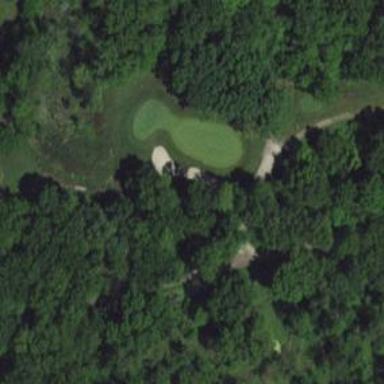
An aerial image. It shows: Pathway for golfing.